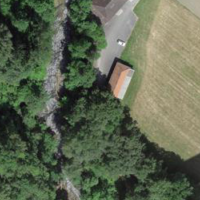
EUNIS habitat code: 44
Species observed at this site:
Poecile palustris
Pernis apivorus
Motacilla cinerea
Alcedo atthis
Parus major
Erithacus rubecula
Troglodytes troglodytes
Dryocopus martius
Certhia familiaris
Regulus regulus
Cinclus cinclus
Fringilla coelebs